Aerial crown-view tile of a tropical tree (Barro Colorado Island, Panama), acquired 20241216:
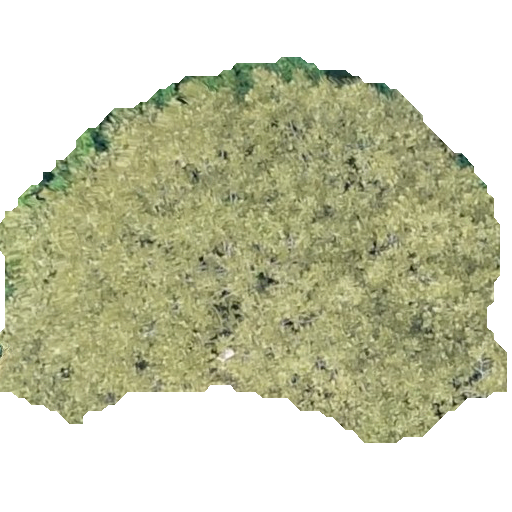
Species: Dipteryx oleifera
GBIF accepted scientific name: Dipteryx oleifera
Crown area: 212.222 m²